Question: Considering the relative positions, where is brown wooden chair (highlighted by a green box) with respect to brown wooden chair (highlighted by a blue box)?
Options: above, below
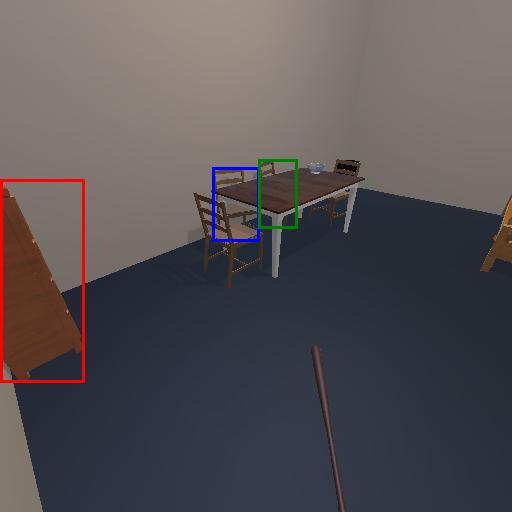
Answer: above